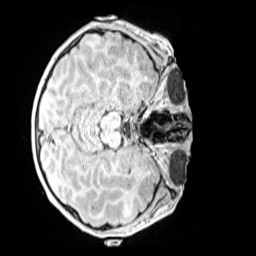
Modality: MP2RAGE
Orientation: axial
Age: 10
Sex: female
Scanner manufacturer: siemens
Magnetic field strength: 3 T
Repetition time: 4 s
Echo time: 0.00299 s